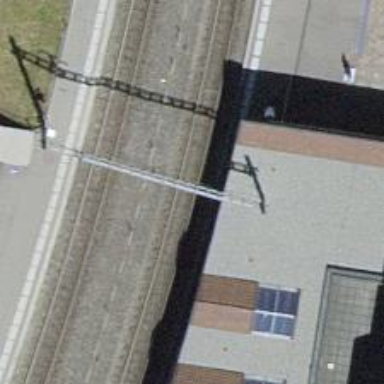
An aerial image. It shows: Light rail stop position on the railway.